Field crop: maize
Growth stage: 2
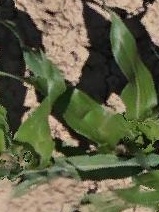
Species: maize